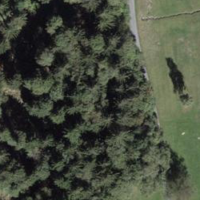
EUNIS habitat code: 43
Species observed at this site:
Vincetoxicum hirundinaria